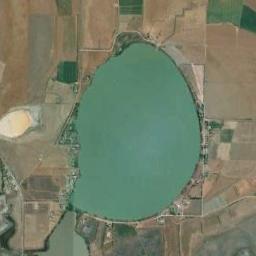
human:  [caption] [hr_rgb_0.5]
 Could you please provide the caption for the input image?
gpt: The ground is rough around the lake .

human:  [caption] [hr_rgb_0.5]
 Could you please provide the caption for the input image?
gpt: There are trees around the lake in the picture .

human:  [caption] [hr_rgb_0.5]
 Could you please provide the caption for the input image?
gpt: The almost elliptical green lake is surrounded by green and yellow-brown fields .

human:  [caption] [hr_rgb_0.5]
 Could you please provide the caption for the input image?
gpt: The lake lies in farmland and the water is green .

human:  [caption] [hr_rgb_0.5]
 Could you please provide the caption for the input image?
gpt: There are many yellow farmlands around the green lake .